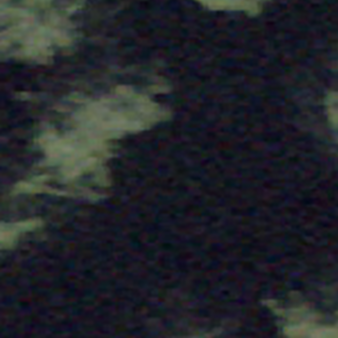
Label: other